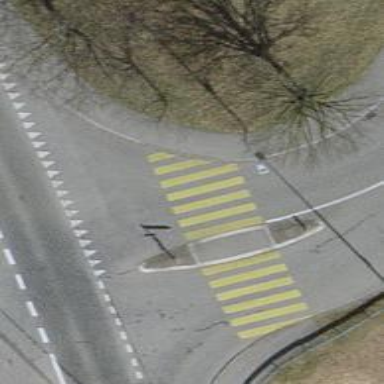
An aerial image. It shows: Uncontrolled zebra crossing with central island.